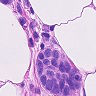
Metastatic tissue present: yes